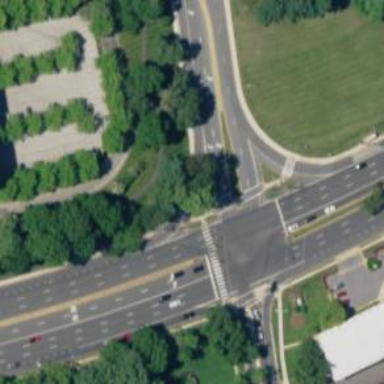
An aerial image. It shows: Asphalt road with primary link designation.